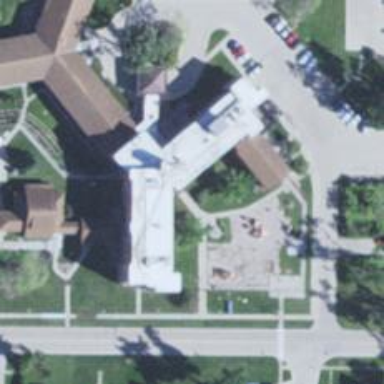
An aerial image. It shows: Nursing home.